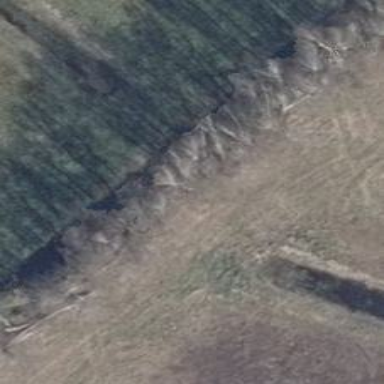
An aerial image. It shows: Row of trees in natural setting.